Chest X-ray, PA view. Patient: 52 years old, sex M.
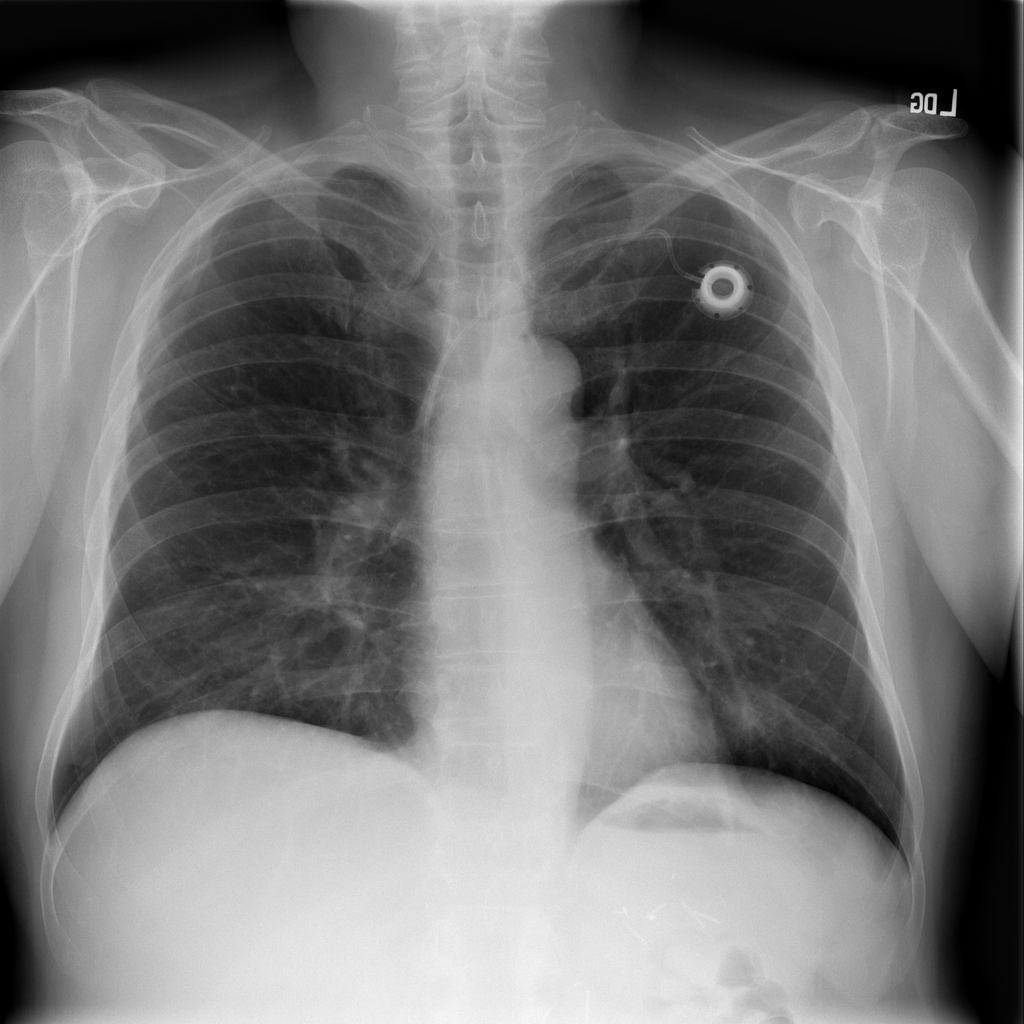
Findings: No Finding